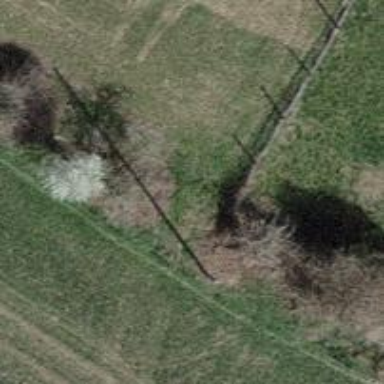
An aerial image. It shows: Power pole.